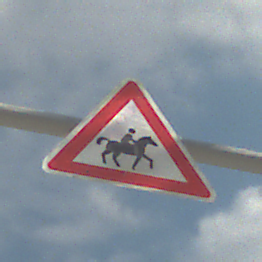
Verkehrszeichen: ReiterLinks
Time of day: MorningAfternoon
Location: Outdoor (Beach)
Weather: PartlyCloudy
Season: NotSpecified
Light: Natural